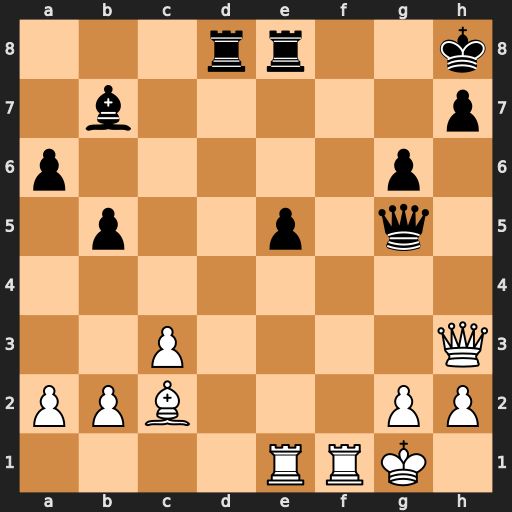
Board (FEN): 3rr2k/1b5p/p5p1/1p2p1q1/8/2P4Q/PPB3PP/4RRK1
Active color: w
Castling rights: -
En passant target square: -
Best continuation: Rf7 Qxg2+ Qxg2 Bxg2 Kxg2